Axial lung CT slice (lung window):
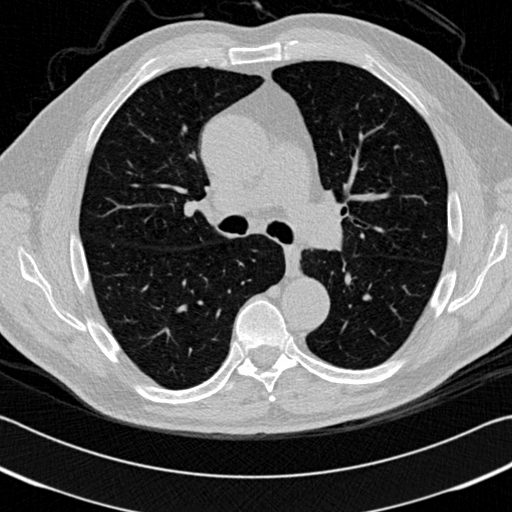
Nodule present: no